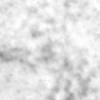
Label: no_change